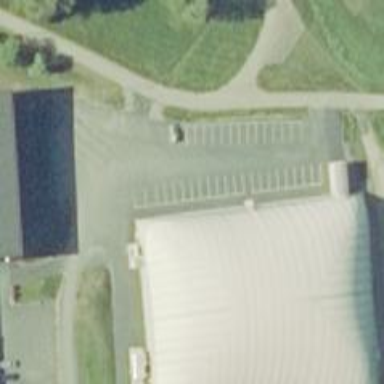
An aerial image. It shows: Building that is sports hall.